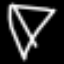
Label: diamond